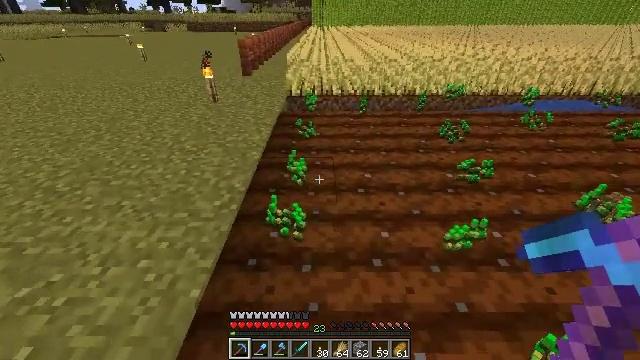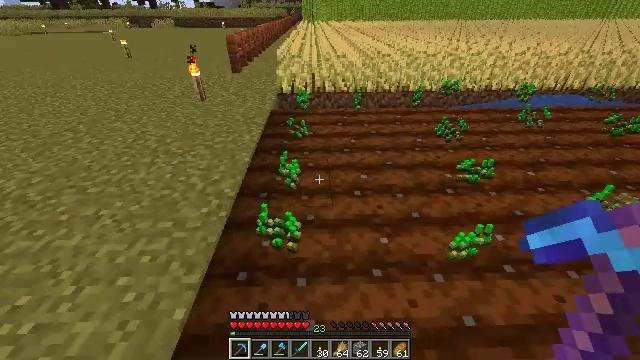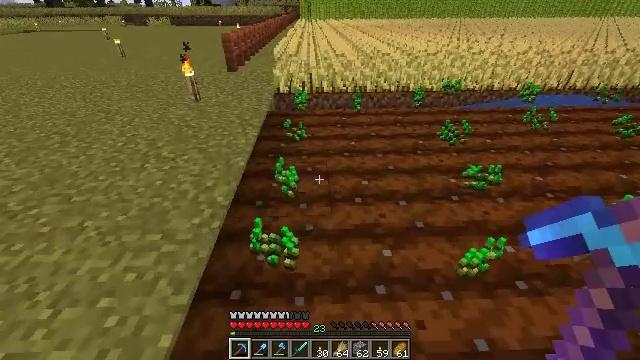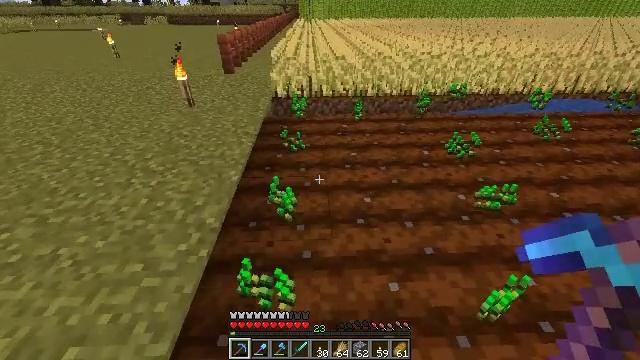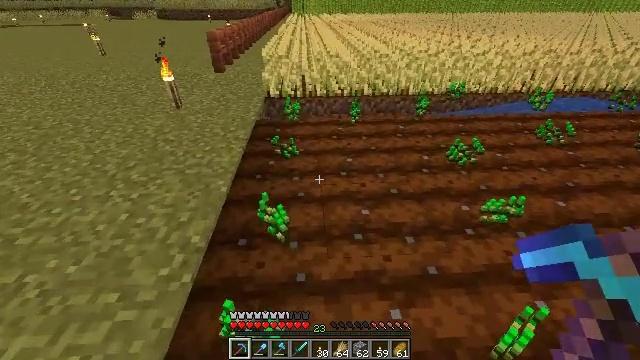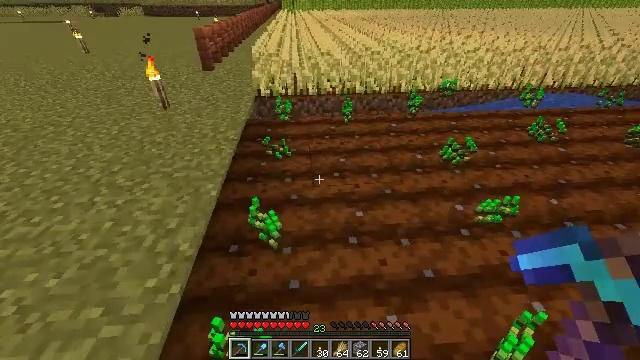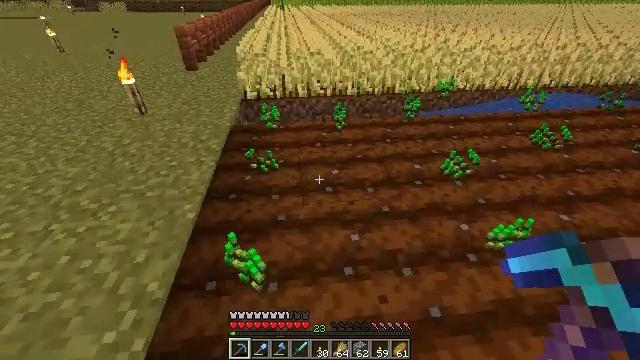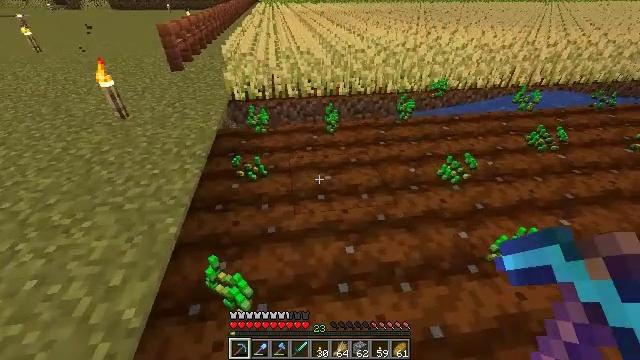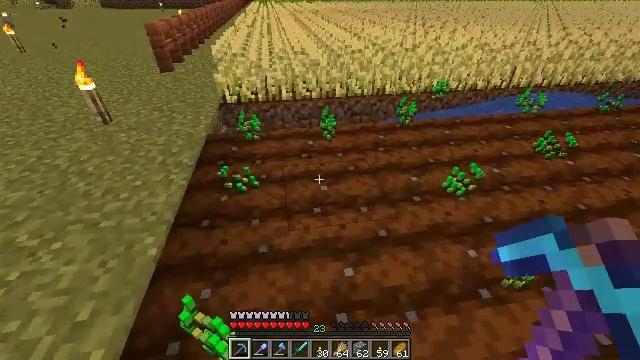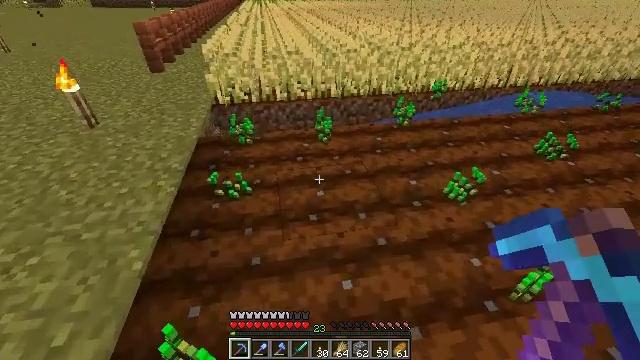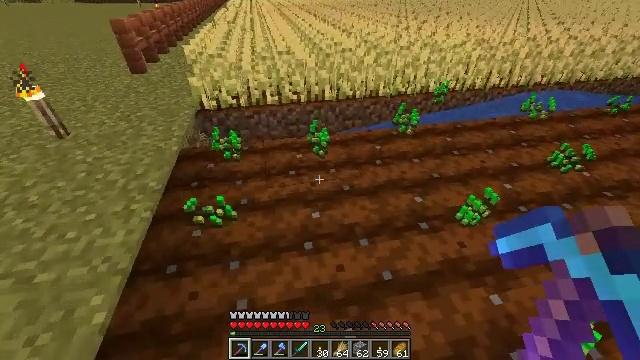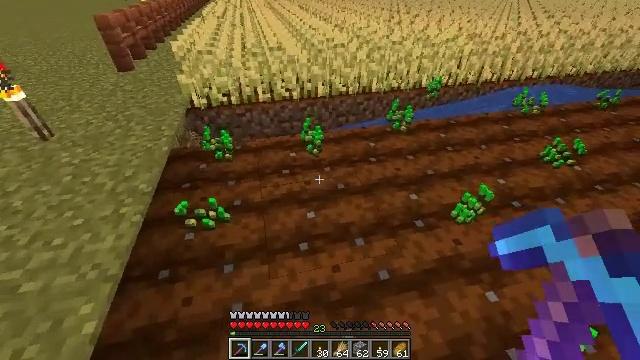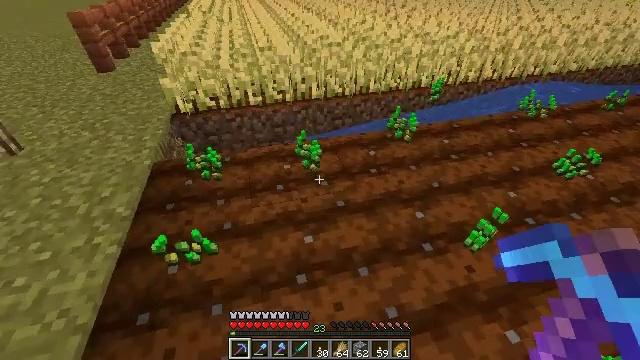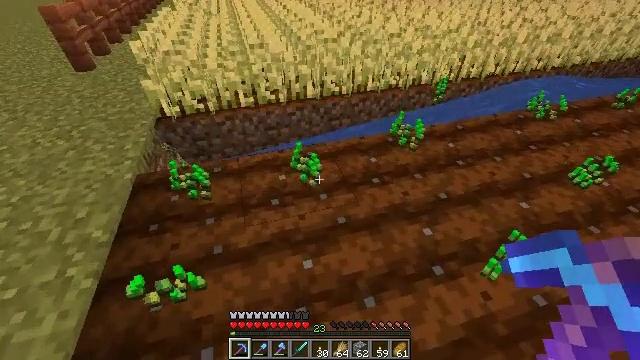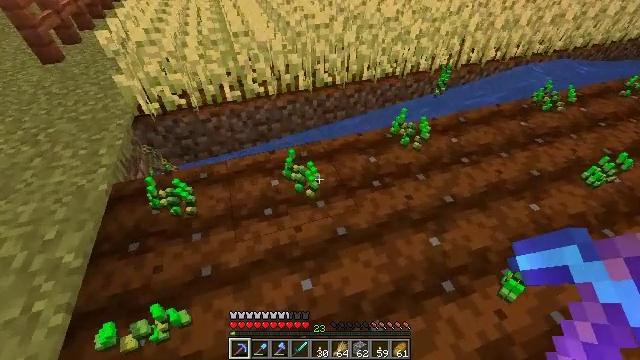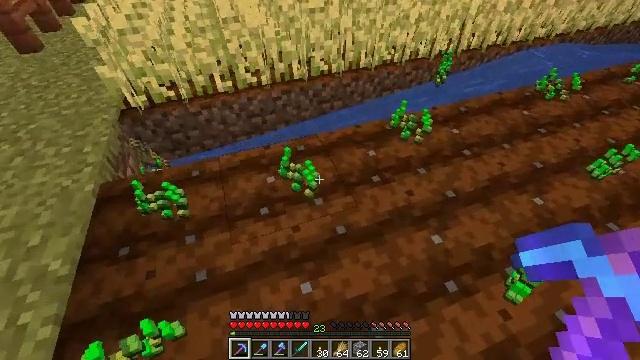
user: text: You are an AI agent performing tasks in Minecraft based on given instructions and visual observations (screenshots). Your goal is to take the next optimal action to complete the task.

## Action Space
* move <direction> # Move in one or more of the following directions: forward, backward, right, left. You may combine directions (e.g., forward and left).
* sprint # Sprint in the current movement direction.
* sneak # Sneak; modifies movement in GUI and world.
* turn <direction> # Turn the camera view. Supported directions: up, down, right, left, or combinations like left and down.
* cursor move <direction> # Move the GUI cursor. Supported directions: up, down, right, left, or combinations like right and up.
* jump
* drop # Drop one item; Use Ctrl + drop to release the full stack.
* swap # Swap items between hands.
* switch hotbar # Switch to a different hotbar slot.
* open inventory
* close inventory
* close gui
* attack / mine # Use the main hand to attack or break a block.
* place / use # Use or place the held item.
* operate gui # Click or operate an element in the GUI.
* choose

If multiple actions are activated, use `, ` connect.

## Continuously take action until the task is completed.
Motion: motion action
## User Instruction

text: Drop a lantern.
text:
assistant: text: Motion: move forward, turn right
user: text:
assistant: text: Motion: move forward
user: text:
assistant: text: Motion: move forward
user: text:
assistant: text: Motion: move forward, turn right
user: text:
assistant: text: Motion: move forward, turn right
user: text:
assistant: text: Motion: move forward, turn right
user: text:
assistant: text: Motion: move forward, turn right
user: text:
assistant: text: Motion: move forward
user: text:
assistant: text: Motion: move forward, turn right
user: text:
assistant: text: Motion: move forward, turn right
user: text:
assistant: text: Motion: move forward, turn right
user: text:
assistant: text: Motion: move forward, turn right and down
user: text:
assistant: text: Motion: move forward, turn right and down
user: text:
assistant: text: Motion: move forward, turn right and down
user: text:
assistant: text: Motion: move forward, turn right and down
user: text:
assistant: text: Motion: move forward, turn down
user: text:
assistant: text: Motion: move forward, turn down
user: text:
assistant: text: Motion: move forward, turn left and down
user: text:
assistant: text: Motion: move forward, turn left and down
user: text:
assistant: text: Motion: move forward, turn left and down
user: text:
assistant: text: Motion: move forward, turn left and down
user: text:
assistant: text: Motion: move forward
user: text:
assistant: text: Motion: no_op
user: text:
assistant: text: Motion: no_op
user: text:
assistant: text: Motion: no_op
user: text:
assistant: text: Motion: no_op
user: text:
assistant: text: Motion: no_op
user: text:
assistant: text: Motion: move left, turn left
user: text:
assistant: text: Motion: move forward and move left, turn left
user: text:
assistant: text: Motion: move forward and move left, turn left and up